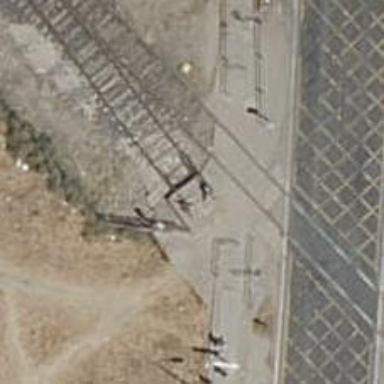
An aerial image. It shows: Railway buffer stop.